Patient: sex M, age 52
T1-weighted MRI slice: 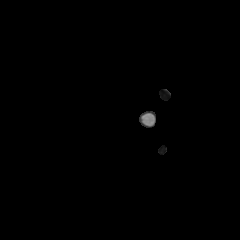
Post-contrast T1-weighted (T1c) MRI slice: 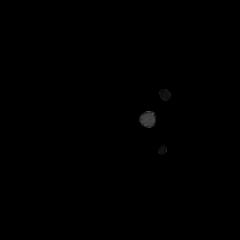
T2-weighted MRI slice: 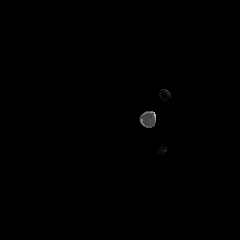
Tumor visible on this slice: no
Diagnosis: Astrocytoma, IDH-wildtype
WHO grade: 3